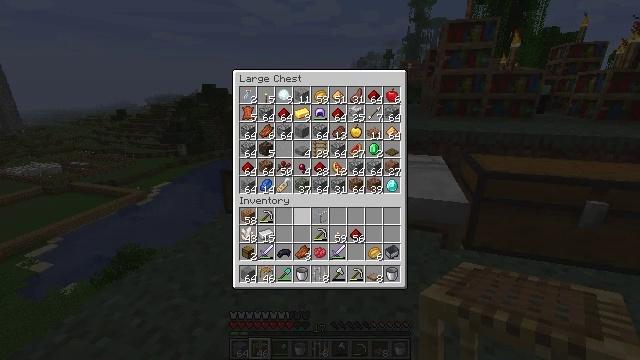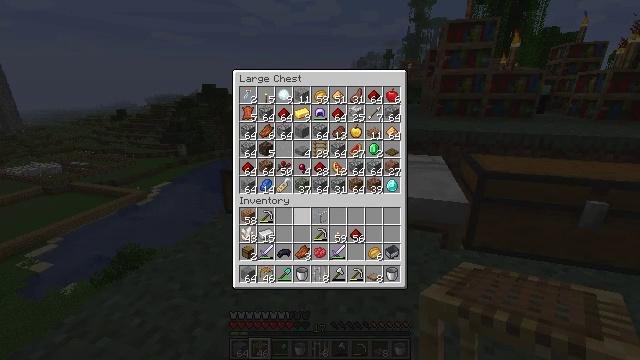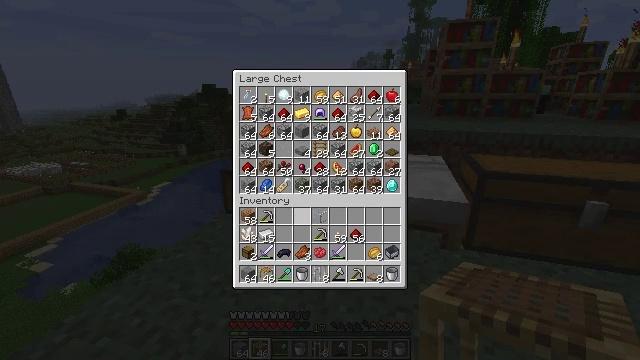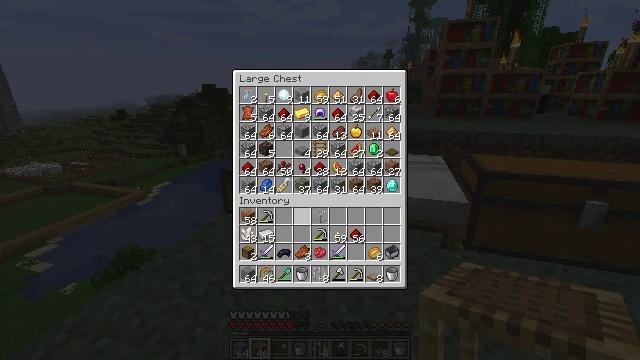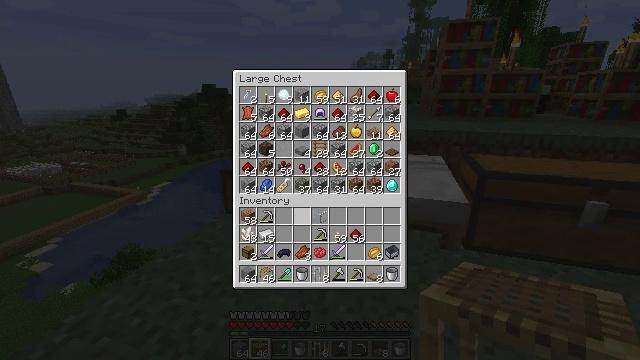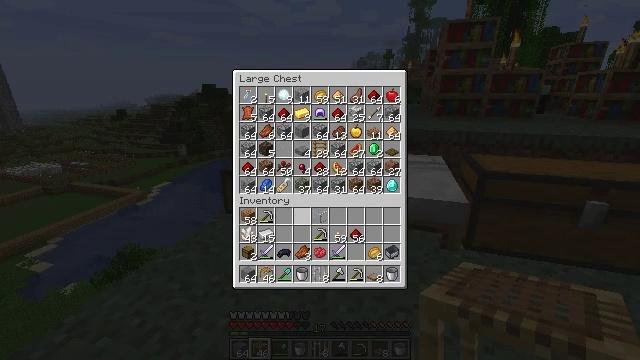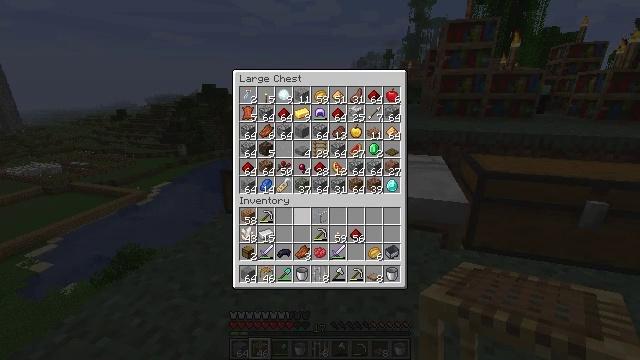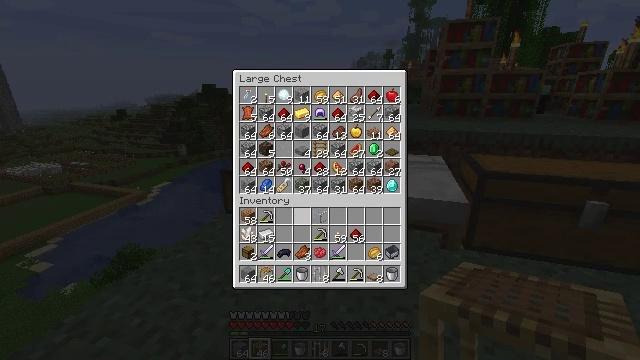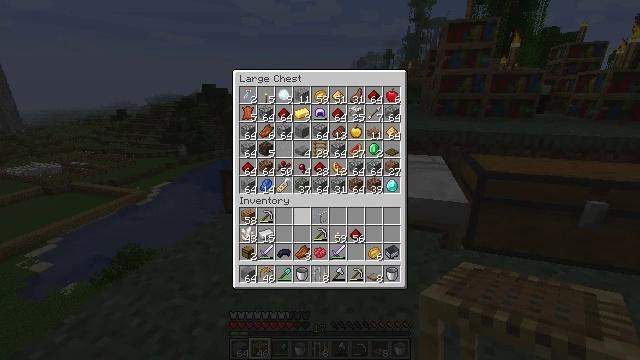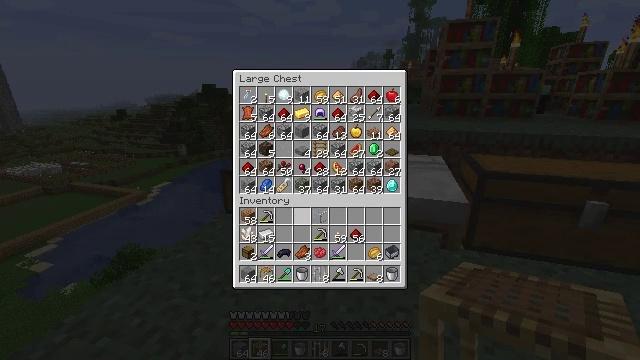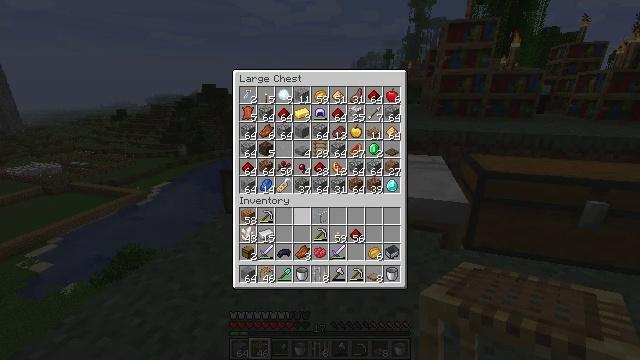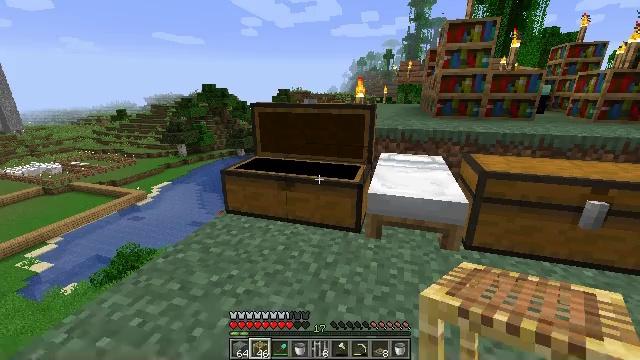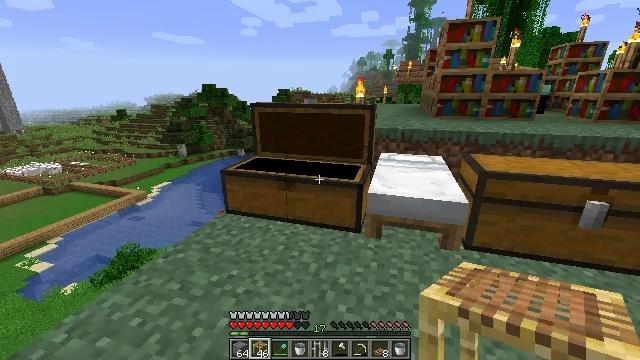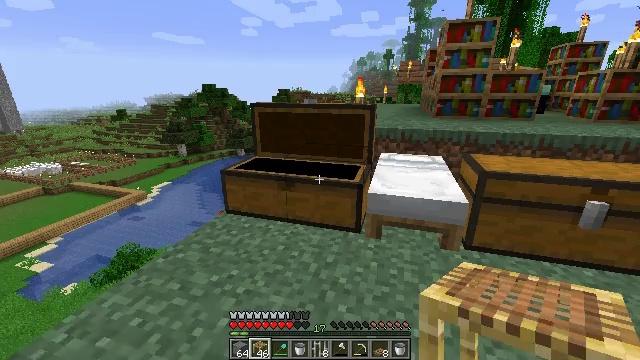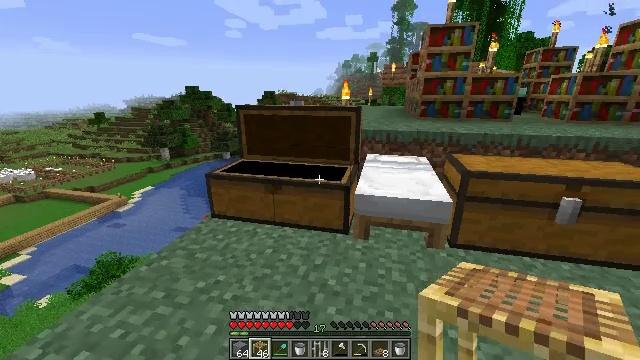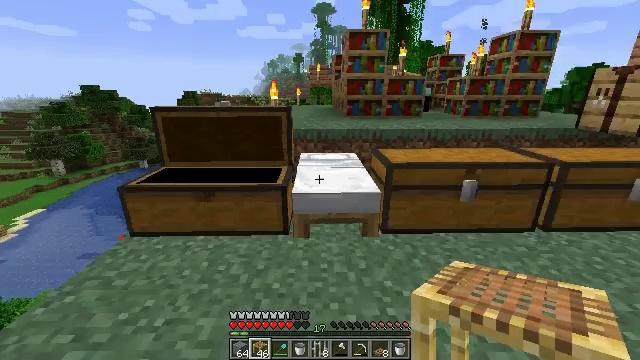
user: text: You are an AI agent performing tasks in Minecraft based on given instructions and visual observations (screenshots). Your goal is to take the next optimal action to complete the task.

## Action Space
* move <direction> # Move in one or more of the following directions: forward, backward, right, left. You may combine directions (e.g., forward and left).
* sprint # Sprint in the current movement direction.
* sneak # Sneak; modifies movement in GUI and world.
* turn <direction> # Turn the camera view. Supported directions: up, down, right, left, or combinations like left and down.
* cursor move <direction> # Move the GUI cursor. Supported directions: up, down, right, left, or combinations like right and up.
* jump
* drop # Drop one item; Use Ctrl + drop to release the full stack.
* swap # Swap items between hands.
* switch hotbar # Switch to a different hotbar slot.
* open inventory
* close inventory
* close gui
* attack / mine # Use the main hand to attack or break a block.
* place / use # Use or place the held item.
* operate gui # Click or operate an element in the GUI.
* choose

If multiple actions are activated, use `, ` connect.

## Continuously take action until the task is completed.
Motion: motion action
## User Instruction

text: Craft some iron bars in the crafting table.
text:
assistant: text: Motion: no_op
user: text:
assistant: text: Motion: no_op
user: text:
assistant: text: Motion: no_op
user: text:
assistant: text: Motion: no_op
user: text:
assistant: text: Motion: no_op
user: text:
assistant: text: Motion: no_op
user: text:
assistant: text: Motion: no_op
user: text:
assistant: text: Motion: no_op
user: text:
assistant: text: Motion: no_op
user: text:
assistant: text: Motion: no_op
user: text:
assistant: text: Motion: no_op
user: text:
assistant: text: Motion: close gui
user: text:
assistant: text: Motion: no_op
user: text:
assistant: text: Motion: turn right
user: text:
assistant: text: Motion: turn right
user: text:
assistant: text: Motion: turn right
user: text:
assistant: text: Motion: turn right
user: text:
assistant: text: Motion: turn right
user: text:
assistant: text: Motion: turn right and up
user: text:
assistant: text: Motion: move forward, turn right and up
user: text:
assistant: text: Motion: move forward, turn right and up
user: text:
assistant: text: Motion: move forward, turn right
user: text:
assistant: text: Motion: move forward, turn right
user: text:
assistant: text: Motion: move forward
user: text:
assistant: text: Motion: move forward, sprint
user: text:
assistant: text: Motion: move forward, sprint
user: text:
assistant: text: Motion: move forward, sprint
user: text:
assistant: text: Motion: move forward, sprint
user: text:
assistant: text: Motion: move forward, turn left and up
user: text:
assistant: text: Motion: move forward, turn left and up